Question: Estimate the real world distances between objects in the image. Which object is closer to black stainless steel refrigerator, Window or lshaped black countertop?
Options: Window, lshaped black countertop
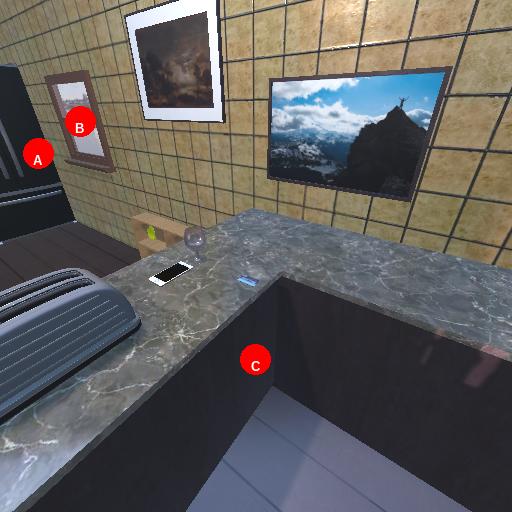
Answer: Window